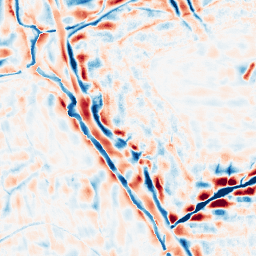
Category: wavelet
Decomposition family: wavelet_dwt
Decomposition parameters: wavelet: db4
level: 4
Upsampling method: cubic_catmull_rom
Upsampling parameters: scale: 8
Upsampling scale: 8